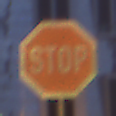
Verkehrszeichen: Stop
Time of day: Night
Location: Outdoor (Urban)
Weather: PartlyCloudy
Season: NotSpecified
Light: Artificial